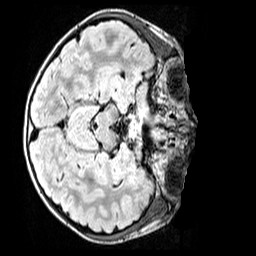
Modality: FLAIR
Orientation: axial
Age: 9
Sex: male
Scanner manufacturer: siemens
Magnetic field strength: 3 T
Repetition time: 5 s
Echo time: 0.388 s